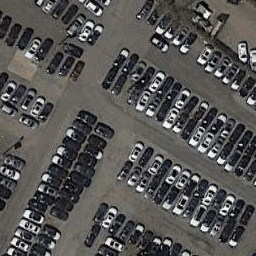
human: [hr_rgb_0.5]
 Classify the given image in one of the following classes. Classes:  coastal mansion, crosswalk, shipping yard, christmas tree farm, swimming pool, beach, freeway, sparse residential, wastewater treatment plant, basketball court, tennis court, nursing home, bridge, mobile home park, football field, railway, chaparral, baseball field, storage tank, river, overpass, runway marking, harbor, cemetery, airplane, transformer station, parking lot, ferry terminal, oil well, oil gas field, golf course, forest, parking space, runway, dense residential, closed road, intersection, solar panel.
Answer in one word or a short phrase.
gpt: parking lot